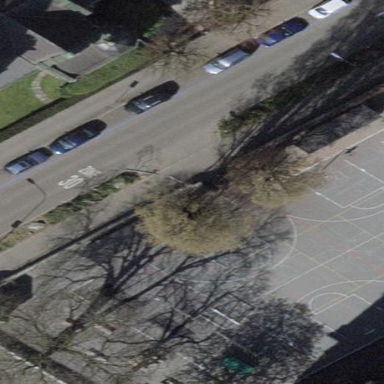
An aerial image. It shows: Parking lane area.